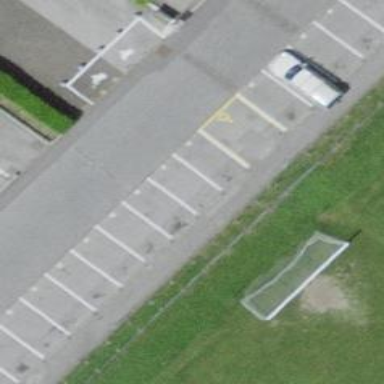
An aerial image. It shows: Parking area with surface.